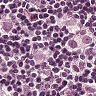
Metastatic tissue present: yes